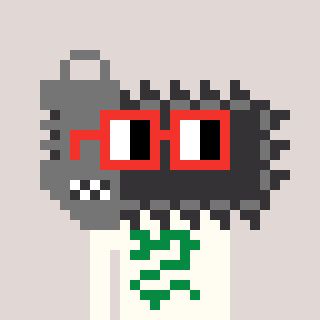
a pixel art character with square red glasses, a chainsaw-shaped head and a grayscale-colored body on a warm background